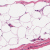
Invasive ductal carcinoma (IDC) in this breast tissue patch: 0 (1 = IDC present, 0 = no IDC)